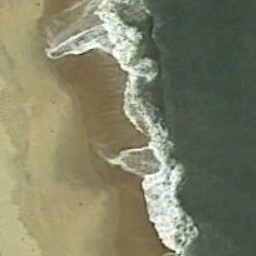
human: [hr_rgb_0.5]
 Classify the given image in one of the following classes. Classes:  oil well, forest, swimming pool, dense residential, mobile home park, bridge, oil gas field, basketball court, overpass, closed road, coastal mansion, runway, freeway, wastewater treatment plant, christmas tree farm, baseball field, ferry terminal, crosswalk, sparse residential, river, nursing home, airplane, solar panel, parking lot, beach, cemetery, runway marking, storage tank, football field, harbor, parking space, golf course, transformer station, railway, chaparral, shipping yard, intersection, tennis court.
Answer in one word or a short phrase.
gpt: beach